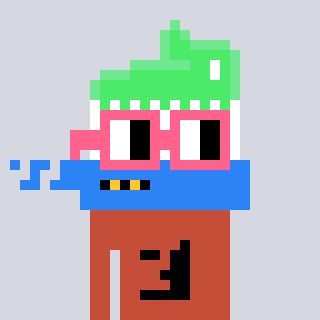
a pixel art character with square pink glasses, a toothbrush-shaped head and a rust-colored body on a cool background